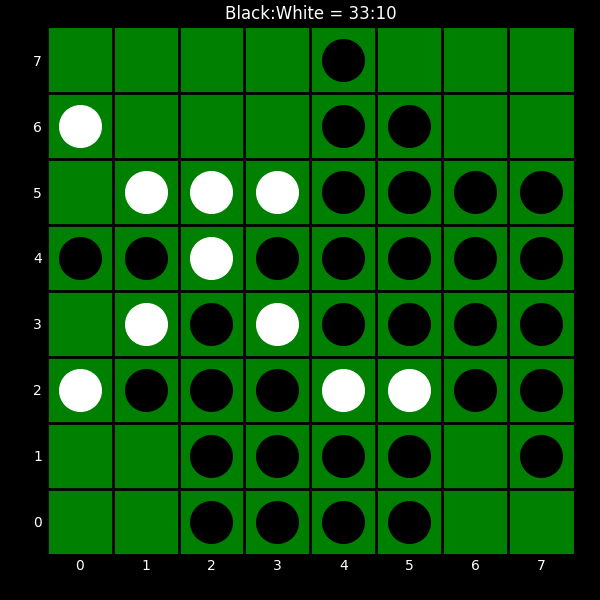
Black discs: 33
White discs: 10